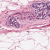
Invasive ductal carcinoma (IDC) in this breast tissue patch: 0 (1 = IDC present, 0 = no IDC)